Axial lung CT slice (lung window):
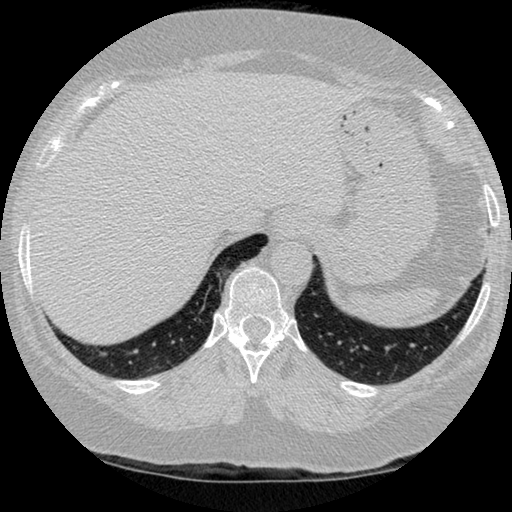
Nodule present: no